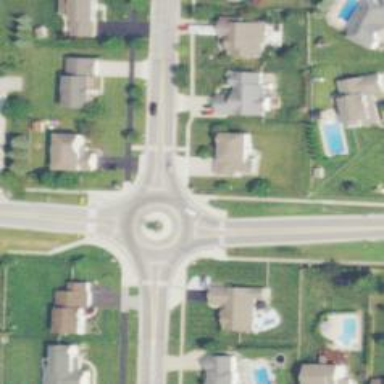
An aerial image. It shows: Marked crossing on the road.